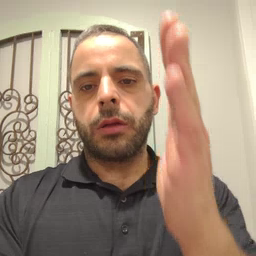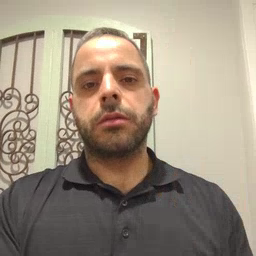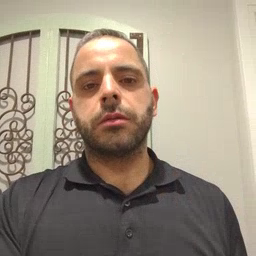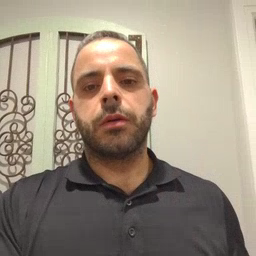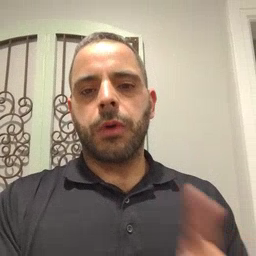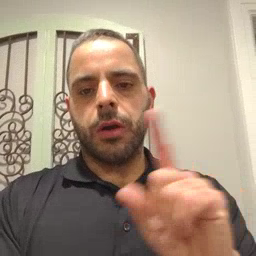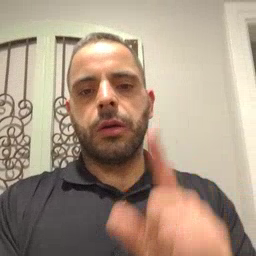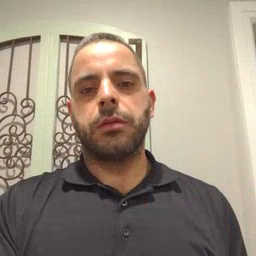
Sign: where